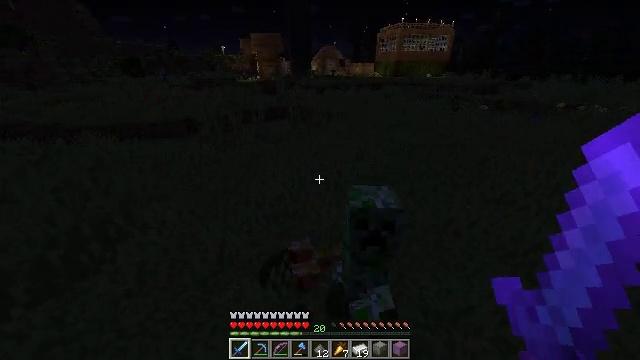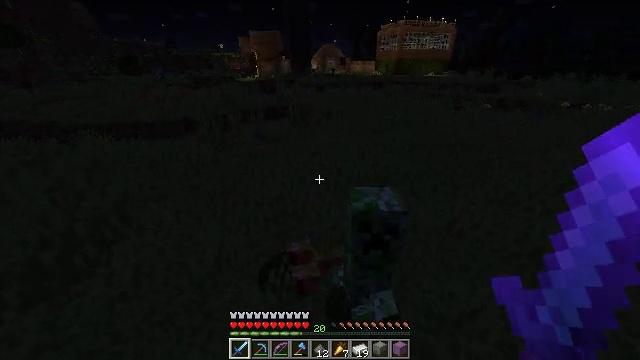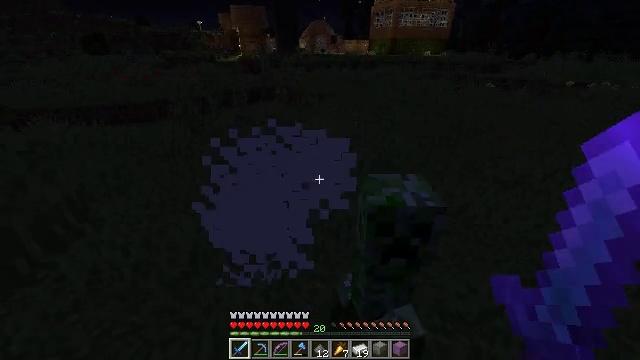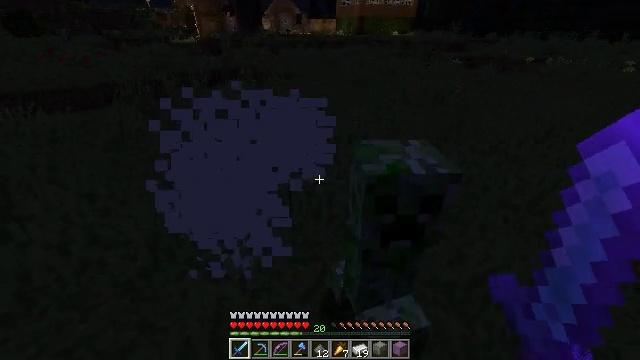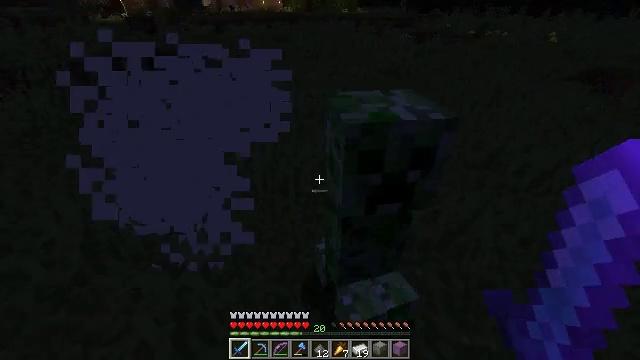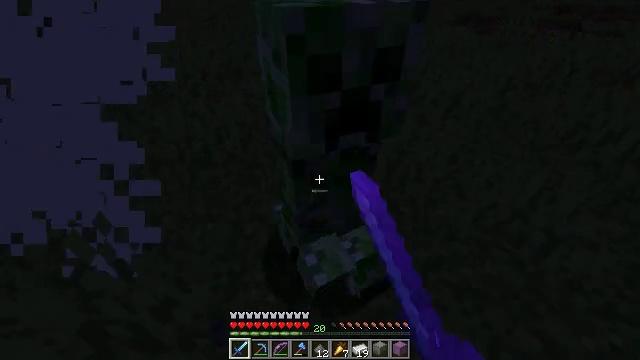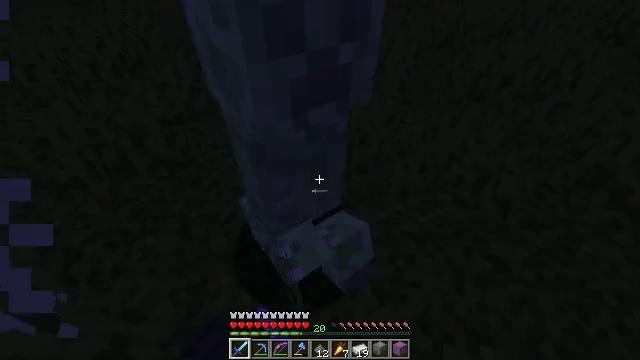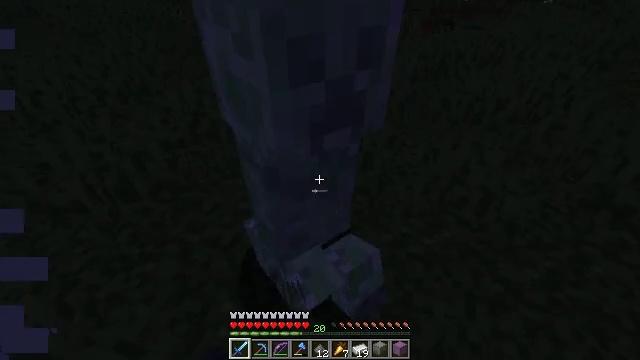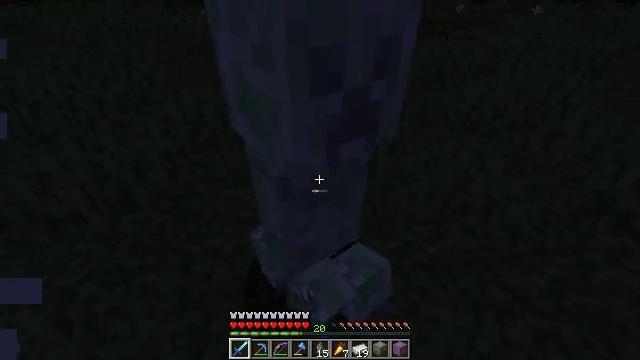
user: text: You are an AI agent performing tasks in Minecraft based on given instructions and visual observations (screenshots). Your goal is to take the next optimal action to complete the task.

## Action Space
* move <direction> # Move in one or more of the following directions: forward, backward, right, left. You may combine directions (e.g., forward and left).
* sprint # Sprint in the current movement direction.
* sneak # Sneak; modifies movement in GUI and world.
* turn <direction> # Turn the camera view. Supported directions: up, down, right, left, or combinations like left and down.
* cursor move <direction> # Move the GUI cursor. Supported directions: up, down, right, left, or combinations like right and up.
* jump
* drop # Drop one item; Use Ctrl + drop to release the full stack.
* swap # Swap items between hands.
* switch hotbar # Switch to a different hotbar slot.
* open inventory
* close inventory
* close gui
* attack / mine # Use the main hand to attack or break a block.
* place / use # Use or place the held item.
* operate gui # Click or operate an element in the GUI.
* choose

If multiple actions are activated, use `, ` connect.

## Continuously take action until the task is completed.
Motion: motion action
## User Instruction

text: Defeat the creeper.
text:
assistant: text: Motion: no_op
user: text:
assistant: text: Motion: move back, turn right and down
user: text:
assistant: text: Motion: move back, turn right and down
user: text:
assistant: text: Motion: move back, turn right and down, attack / mine
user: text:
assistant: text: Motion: move back, turn right and down, attack / mine
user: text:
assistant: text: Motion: turn right and down, attack / mine
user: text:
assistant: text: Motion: turn up, attack / mine
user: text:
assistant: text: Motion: turn up
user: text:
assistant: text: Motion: no_op